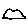
Label: cloud